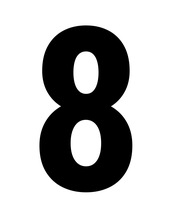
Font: Roboto_Condensed_Bold